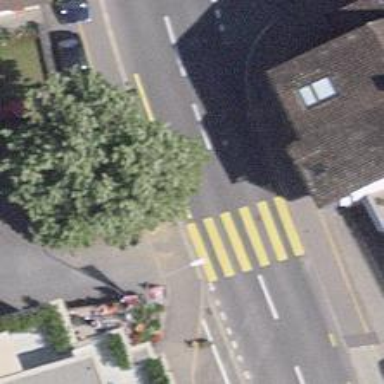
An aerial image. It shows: Kerb serving as barrier.